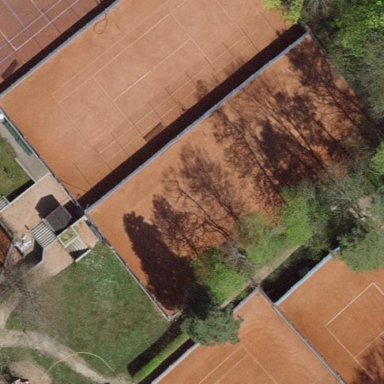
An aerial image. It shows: Tennis court on the leisure land pitch.